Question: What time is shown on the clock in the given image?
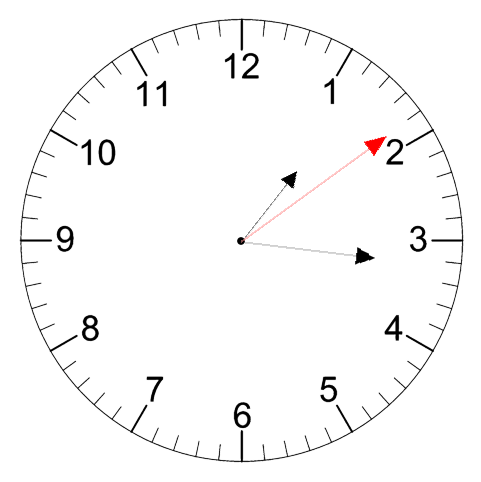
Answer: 01:16:09